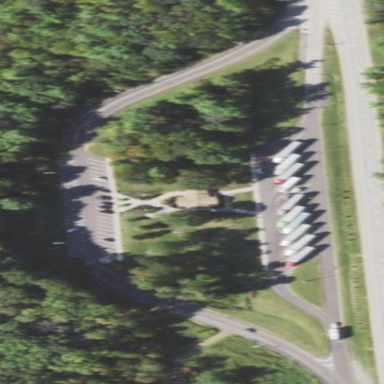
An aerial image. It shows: Rest area on the road.